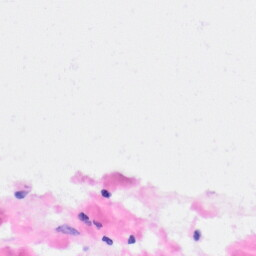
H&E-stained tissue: Kidney